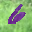
Label: 6